Question: '''
<LinearLayout
android:layout_width="match_parent"
android:layout_height="80dp"
android:background="#ccc"
android:orientation="horizontal"
android:layout_weight="1">
<TextView
android:layout_width="20dp"
android:layout_height="20dp"
android:text="S1"
android:background="#110faa">
</TextView>
<EditText
android:layout_width="80dp"
android:layout_height="20dp"
android:background="#102df2"
android:inputType="numberDecimal"
android:importantForAutofill="no">
</EditText>
</LinearLayout>
'''
Here is the screenshot:

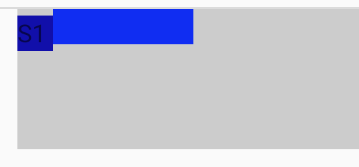
Answer: Use 'android:layout_weight' to divided width of LinearLayout and
'android:baselineAligned="false"' for top spacing
'''
<LinearLayout android:layout_width="match_parent"
android:layout_height="80dp"
android:background="#ccc"
android:orientation="horizontal"
android:layout_weight="5"
android:baselineAligned="false">
<TextView
android:layout_width="wrap_content"
android:layout_height="20dp"
android:layout_weight="1"
android:background="#110faa"
android:text="S1">
</TextView>
<EditText
android:layout_width="wrap_content"
android:layout_height="20dp"
android:layout_weight="4"
android:background="#102df2"
android:importantForAutofill="no"
android:inputType="numberDecimal"></EditText>
</LinearLayout>
'''